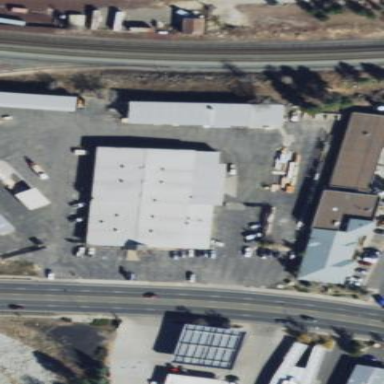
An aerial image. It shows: Building with trade shop.